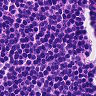
Metastatic tissue present: no